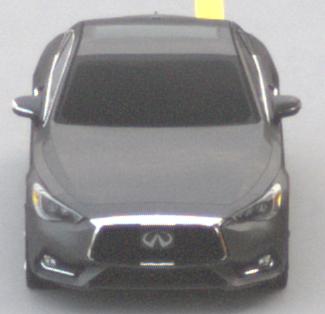
Make: Infiniti
Model: Q60 2.0t
Detailed model: Q60 (V37)
Model produced from: 2016/10
Model produced until: 2018/08
Doors: 2
Color: gray
Road condition: dry road
Daytime: morning or afternoon
Contrast: low contrast